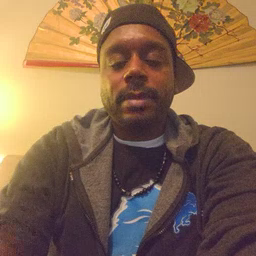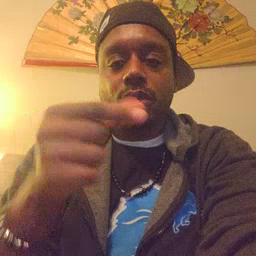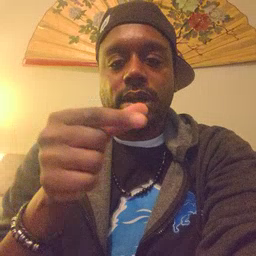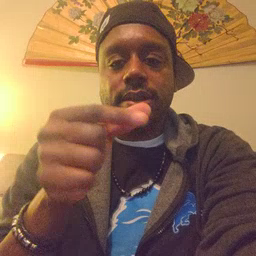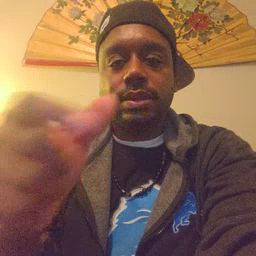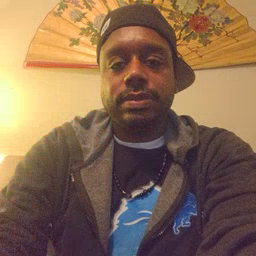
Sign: green